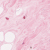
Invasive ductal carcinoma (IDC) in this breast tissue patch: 0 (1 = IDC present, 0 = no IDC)